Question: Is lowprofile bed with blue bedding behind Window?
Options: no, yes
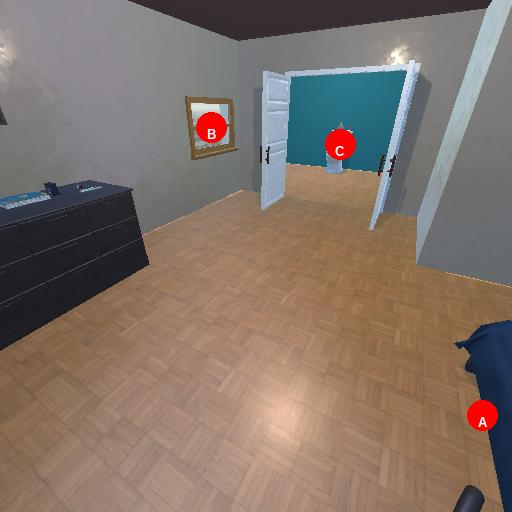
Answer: no